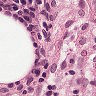
Metastatic tissue present: no